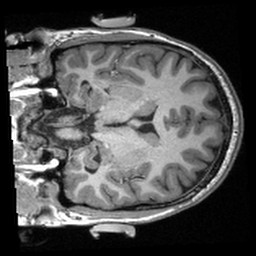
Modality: T1w
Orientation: coronal